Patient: sex M, age 71
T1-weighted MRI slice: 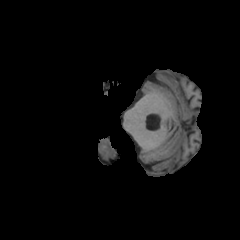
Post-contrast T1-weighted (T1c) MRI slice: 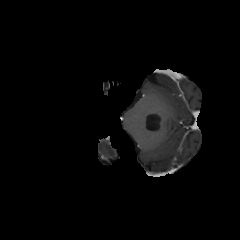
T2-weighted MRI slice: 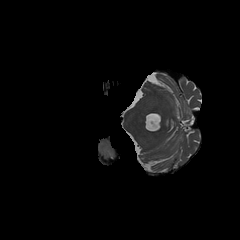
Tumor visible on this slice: yes
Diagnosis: Glioblastoma, IDH-wildtype
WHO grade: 4